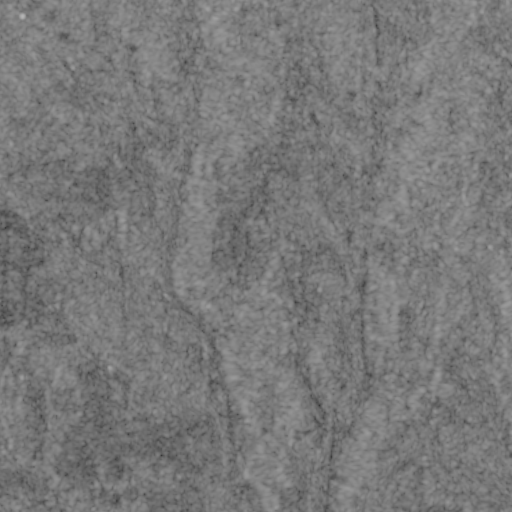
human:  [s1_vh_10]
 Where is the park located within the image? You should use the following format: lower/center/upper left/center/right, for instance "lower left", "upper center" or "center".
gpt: The park is located in the lower center of the image.
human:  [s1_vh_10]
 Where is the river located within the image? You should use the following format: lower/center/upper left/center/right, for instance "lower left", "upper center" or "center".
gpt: The river is located in the right of the image.
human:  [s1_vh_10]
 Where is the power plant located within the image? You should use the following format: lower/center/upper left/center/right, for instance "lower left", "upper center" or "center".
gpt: There is no power plant in the image.

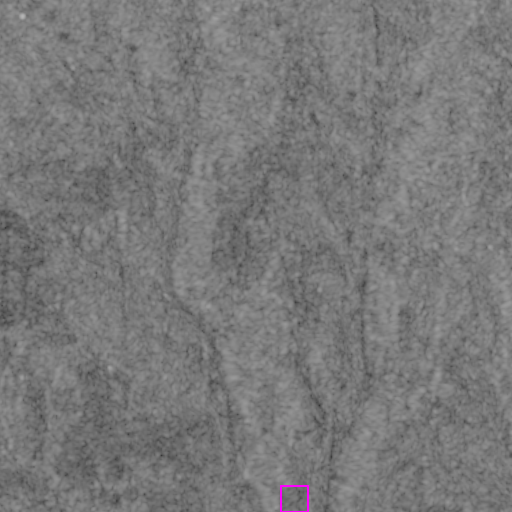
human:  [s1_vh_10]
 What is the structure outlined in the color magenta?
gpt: The structure outlined in magenta is a park.
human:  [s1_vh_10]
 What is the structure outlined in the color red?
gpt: There is no red outline.